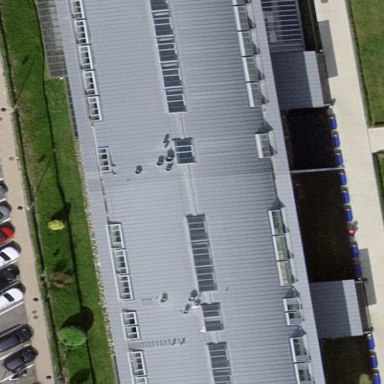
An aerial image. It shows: School building.